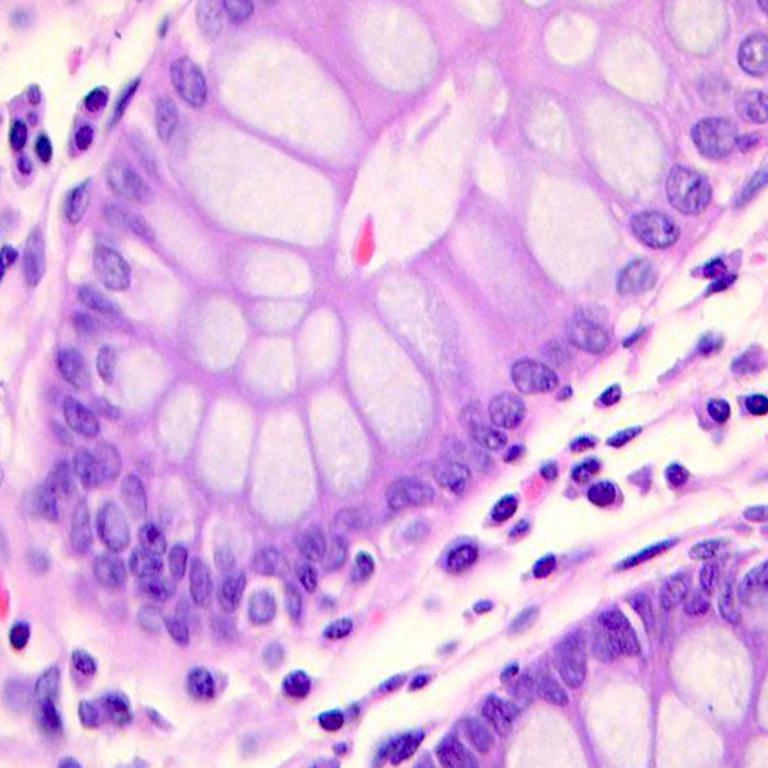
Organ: colon
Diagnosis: benign